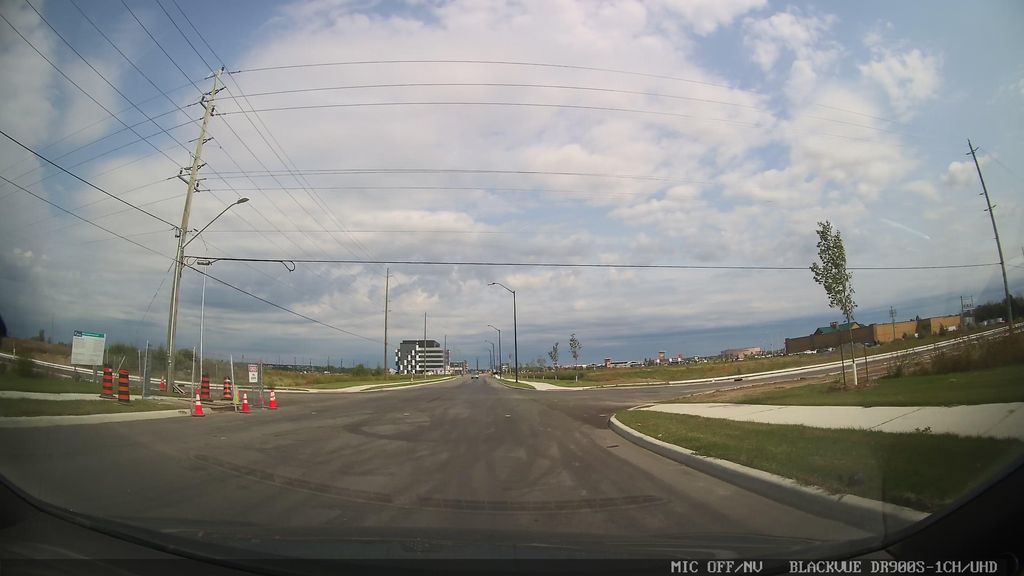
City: ottawa-gatineau